【题型】解答题　【知识点】解析几何　【难度】hard
在平面直角坐标系
$xOy$中，已知$F_1,F_2$是椭圆$C:\frac{x^2}{a^2}+\frac{y^2}{b^2}=1(a>b>0)$的左右焦点，以$F_1F_2$为直径的圆和椭圆$C$在第一象限的交点为$G$，若三角形$GF_1F_2$的面积为$1$，其内切圆的半径为$2-\sqrt{3}$。\\[5pt]
(1) 求椭圆
$C$的标准方程；\\[5pt]
(2) 若点
$B$是椭圆$C$的上顶点，过点$P(2,1)$的直线$l$与椭圆$C$交于$M,N$两点，其中点$M$在第一象限，点$N$在$x$轴下方且不在$y$轴上，设直线$BM$，$BN$的斜率分别为$k_1,k_2$\\[5pt]
（ⅰ）若
$k_1k_2=\lambda(k_1+k_2)$，求出$\lambda$的值；\\[5pt]
（ⅱ）设直线
$BM$与$x$轴交于点$T$，求$\triangle BNT$的面积$S$的最大值。\\[10pt]
【解答】
【答案】
\\[5pt]
(1)
$\frac{x^2}{4}+y^2=1$\\[5pt]
(2)（ⅰ）
$\lambda=-\frac{1}{4}$；（ⅱ）$2\sqrt{2}+2$\\[10pt]

\noindent
【分析】
\\[5pt]
(1) 由三角形的面积公式，椭圆的性质，三角形内切圆半径列方程组解出可得；
\\[5pt]
(2)（ⅰ）设直线
$l$的方程为$y-1=k(x-2)$，直曲联立，用韦达定理表示出斜率之间的关系化简可得；\\[5pt]
（ⅱ）法一：由点斜式得到直线
$BM,BN$的方程，求出点$T,Q$坐标，联立曲线方程求出$y_2$，再由三角形的面积公式表示出面积，然后利用换元法令$t=2k_2-1$，结合基本不等式求解；\\[5pt]
方法二：先由（ⅰ）得到点
$A(2,0)$是线段$TQ$的中点，故$\triangle BNT$的面积$S=2S_{\triangle BAN}=\sqrt{5}d$，\\[5pt]
思路1 当过点
$N$且与直线$AB$平行的直线$l'$与椭圆$C$相切时，$d$取最大值，设直线$l'$的方程为$y=-\frac{1}{2}x+m(m<0)$，直曲联立，令判别式等于零得到最大距离即可；\\[5pt]
思路2 由点到直线的距离表示出
$S=|x_2+2y_2-2|$，设$x_2=2\cos\theta$，$y_2=\sin\theta$，结合辅助角公式求解。\\[10pt]

\noindent
【详解】
\\[5pt]
(1) 由题意知
$\angle F_1GF_2=90^\circ$，则$S_{\triangle GF_1F_2}=\frac{1}{2}|GF_1||GF_2|=1 \Rightarrow |GF_1||GF_2|=2$，\\[5pt]
又
$|GF_1|^2+|GF_2|^2=|F_1F_2|^2=4c^2$，$(|GF_1|+|GF_2|)^2-2|GF_1||GF_2|=4c^2 \Rightarrow 4a^2-4=4c^2 \Rightarrow a^2-c^2=1$，\\[5pt]
又
$r_{\text{内}}=\frac{2S_{\triangle GF_1F_2}}{2a+2c}=2-\sqrt{3} \Rightarrow a+c=2+\sqrt{3}$，$a-c=2-\sqrt{3}$，解得$a=2$，$c=\sqrt{3}$，$b=1$，\\[5pt]
所以椭圆
$C$的方程为$\frac{x^2}{4}+y^2=1$。\\[10pt]

(2)（ⅰ）设直线
$l$的方程为$y-1=k(x-2)$，其中$k>\frac{1}{4}$，且$k\neq1$，即$y=kx-2k+1$，\\[5pt]
设直线
$l$与椭圆$C$交于点$M(x_1,y_1)$，$N(x_2,y_2)$，\\[5pt]
联立方程组
$\begin{cases}y=kx-2k+1,\\\frac{x^2}{4}+y^2=1,\end{cases}$ 整理得$(4k^2+1)x^2-(16k^2-8k)x+16k^2-16k=0$，\\[5pt]
$\Delta=(16k^2-8k)^2-4(4k^2+1)(16k^2-16k)>0$，\\[5pt]
所以
$x_1+x_2=\frac{16k^2-8k}{4k^2+1}$，$x_1x_2=\frac{16k^2-16k}{4k^2+1}$，\\[5pt]
（ⅰ）
$\because k_1k_2=\lambda(k_1+k_2)$，$\therefore \frac{1}{\lambda}=\frac{k_1+k_2}{k_1k_2}=\frac{1}{k_1}+\frac{1}{k_2}$\\[5pt]
$\frac{1}{k_1}+\frac{1}{k_2}=\frac{x_1}{y_1-1}+\frac{x_2}{y_2-1}=\frac{x_1}{k(x_1-2)}+\frac{x_2}{k(x_2-2)}=\frac{1}{k}\cdot\left(\frac{x_1}{x_1-2}+\frac{x_2}{x_2-2}\right)$\\[5pt]
$=\frac{2}{k}\cdot\frac{x_1x_2-(x_1+x_2)}{x_1x_2-2(x_1+x_2)+4}$\\[5pt]
$=\frac{2}{k}\cdot\frac{\frac{16k^2-16k}{4k^2+1}-\frac{16k^2-8k}{4k^2+1}}{\frac{16k^2-16k}{4k^2+1}-2\times\frac{16k^2-8k}{4k^2+1}+4}=\frac{2}{k}\cdot\frac{\frac{-8k}{4k^2+1}}{\frac{4}{4k^2+1}}=-4$\\[5pt]
即
$\frac{1}{\lambda}=-4$，$\lambda=-\frac{1}{4}$\\[10pt]

\noindent
（ⅱ）法一：直线
$BM$的方程为$y=k_1x+1$，令$y=0$，得$x=-\frac{1}{k_1}$，故$T\left(-\frac{1}{k_1},0\right)$，\\[5pt]
设直线
$BN$与$x$轴交于点$Q$，直线$BN$的方程为$y=k_2x+1$，令$y=0$，得$x=-\frac{1}{k_2}$，故$Q\left(-\frac{1}{k_2},0\right)$。联立方程组\\[5pt]
$\begin{cases}y=k_2x+1,\\\frac{x^2}{4}+y^2=1,\end{cases}$ 整理得$(4k_2^2+1)x^2+8k_2x=0$，\\[5pt]
解得
$x_2=-\frac{8k_2}{4k_2^2+1}$或$0$（舍），$y_2=k_2x_2+1=k_2\cdot\left(-\frac{8k_2}{4k_2^2+1}\right)+1=-\frac{8k_2^2}{4k_2^2+1}+1$，\\[5pt]
所以
$\triangle BNT$的面积\\[5pt]
$S=\frac{1}{2}|QT||y_B-y_2|=\frac{1}{2}\left|-\frac{1}{k_1}+\frac{1}{k_2}\right|\left|1-\left(-\frac{8k_2^2}{4k_2^2+1}+1\right)\right|=\left|-\frac{1}{k_1}+\frac{1}{k_2}\right|\cdot\frac{4k_2^2}{4k_2^2+1}$，\\[5pt]
由（ⅰ）可知，
$\frac{1}{k_1}+\frac{1}{k_2}=-4$，故$-\frac{1}{k_1}=4+\frac{1}{k_2}$，代入上式，\\[5pt]
所以
$S=\left|4+\frac{2}{k_2}\right|\cdot\frac{4k_2^2}{4k_2^2+1}=\left|2+\frac{1}{k_2}\right|\cdot\frac{8k_2^2}{4k_2^2+1}$，\\[5pt]
因为点
$N$在$x$轴下方且不在$y$轴上，故$k_2<-\frac{1}{2}$或$k_2>\frac{1}{2}$，得$2+\frac{1}{k_2}>0$，\\[5pt]
所以
$S=\left(2+\frac{1}{k_2}\right)\cdot\frac{8k_2^2}{4k_2^2+1}=\frac{8k_2(2k_2+1)}{4k_2^2+1}=4\cdot\frac{4k_2^2+2k_2}{4k_2^2+1}=4\left(1+\frac{2k_2-1}{4k_2^2+1}\right)$，\\[5pt]
显然，当
$k_2<-\frac{1}{2}$时，$S=4\left(1+\frac{2k_2-1}{4k_2^2+1}\right)<4$，当$k_2>\frac{1}{2}$时，$S=4\left(1+\frac{2k_2-1}{4k_2^2+1}\right)>4$，\\[5pt]
故只需考虑
$k_2>\frac{1}{2}$，令$t=2k_2-1$，则$t>0$，\\[5pt]
所以
$S=4\left[1+\frac{t}{(t+1)^2+1}\right]=4\left(1+\frac{t}{t^2+t+2}\right)\leq4\left(1+\frac{1}{2\sqrt{t\cdot\frac{2}{t}}+2}\right)=2\sqrt{2}+2$，\\[5pt]
当且仅当
$t=\frac{2}{t}$，$t=\sqrt{2}$，即$k_2=\frac{\sqrt{2}+1}{2}$时，不等式取等号，\\[5pt]
所以
$\triangle BNT$的面积的最大值为$2\sqrt{2}+2$。\\[10pt]

\noindent
法二：直线
$BM$的方程为$y=k_1x+1$，令$y=0$，得$x=-\frac{1}{k_1}$，故$T\left(-\frac{1}{k_1},0\right)$，设直线$BN$与$x$轴交于点$Q$，直线$BN$的方程为$y=k_2x+1$，令$y=0$，得$x=-\frac{1}{k_2}$，故$Q\left(-\frac{1}{k_2},0\right)$，\\[5pt]
由（ⅰ）可知，
$\frac{1}{k_1}+\frac{1}{k_2}=-4$，故$-\frac{1}{k_1}-\frac{1}{k_2}=4$，所以点$A(2,0)$是线段$TQ$的中点，\\[5pt]
故
$\triangle BNT$的面积$S=2S_{\triangle BAN}=2\times\frac{1}{2}|AB|\times d=\sqrt{5}d$，\\[5pt]
其中
$d$为点$N$到直线$AB$的距离，\\[5pt]
思路1 显然，当过点
$N$且与直线$AB$平行的直线$l'$与椭圆$C$相切时，$d$取最大值，\\[5pt]
设直线
$l'$的方程为$y=-\frac{1}{2}x+m(m<0)$，即$x+2y-2m=0$，\\[5pt]
联立方程组
$\begin{cases}y=-\frac{1}{2}x+m,\\\frac{x^2}{4}+y^2=1,\end{cases}$ 整理得$x^2-2mx+2m^2-2=0$，\\[5pt]
据
$\Delta=(-2m)^2-4(2m^2-2)=0$，解得$m=-\sqrt{2}$（正舍），\\[5pt]
所以平行直线
$l':x+2y+2\sqrt{2}=0$与直线$l:x+2y-2=0$之间的距离为\\[5pt]
$\frac{|2\sqrt{2}-(-2)|}{\sqrt{5}}=\frac{2\sqrt{2}+2}{\sqrt{5}}$，即$d$的最大值为$\frac{2\sqrt{2}+2}{\sqrt{5}}$，\\[5pt]
所以
$\triangle BNT$的面积的最大值为$\sqrt{5}\times\frac{2\sqrt{2}+2}{\sqrt{5}}=2\sqrt{2}+2$。\\[10pt]

\noindent
思路2 因为直线
$l$的方程为$x+2y-2=0$，所以$S=\sqrt{5}d=\sqrt{5}\cdot\frac{|x_2+2y_2-2|}{\sqrt{1^2+2^2}}=|x_2+2y_2-2|$，\\[5pt]
因为
$N(x_2,y_2)$在椭圆$C$上，故$\frac{x_2^2}{4}+y_2^2=1$，设$x_2=2\cos\theta$，$y_2=\sin\theta$，不妨设$\theta\in\left(\pi,\frac{3}{2}\pi\right)\cup\left(\frac{3}{2}\pi,2\pi\right)$，\\[5pt]
所以
$S=|x_2+2y_2-2|=|2\cos\theta+2\sin\theta-2|=\left|2\sqrt{2}\sin\left(\theta+\frac{\pi}{4}\right)-2\right|$，\\[5pt]
当
$\theta=\frac{5\pi}{4}$，$x_2=-\sqrt{2}$，$y_2=-\frac{\sqrt{2}}{2}$时，$S\leq2\sqrt{2}+2$，\\[5pt]
即
$\triangle BNT$的面积的最大值为$2\sqrt{2}+2$
。

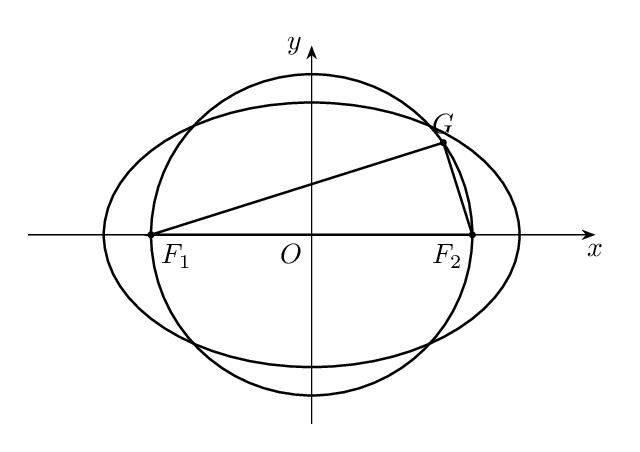
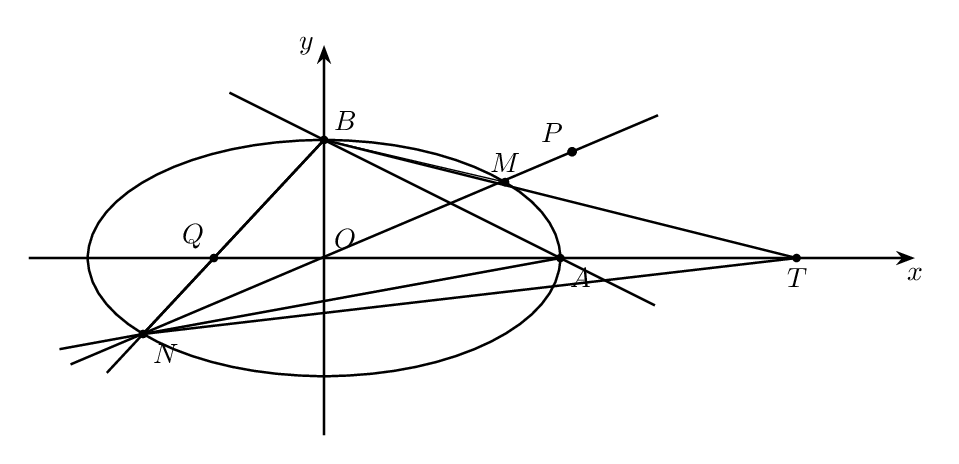